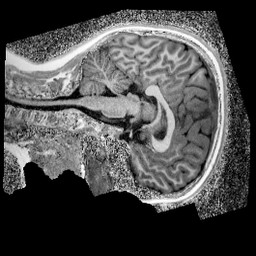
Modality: UNIT1_denoised
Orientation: sagittal
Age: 11
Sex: male
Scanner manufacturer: siemens
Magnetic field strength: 3 T
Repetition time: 4 s
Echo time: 0.00299 s